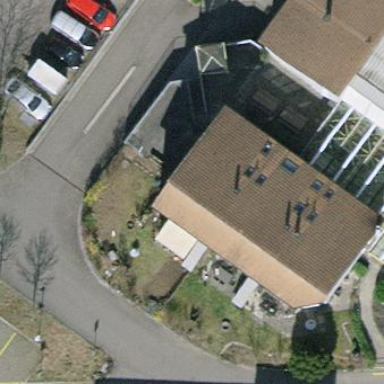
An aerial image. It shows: House with tile roof.